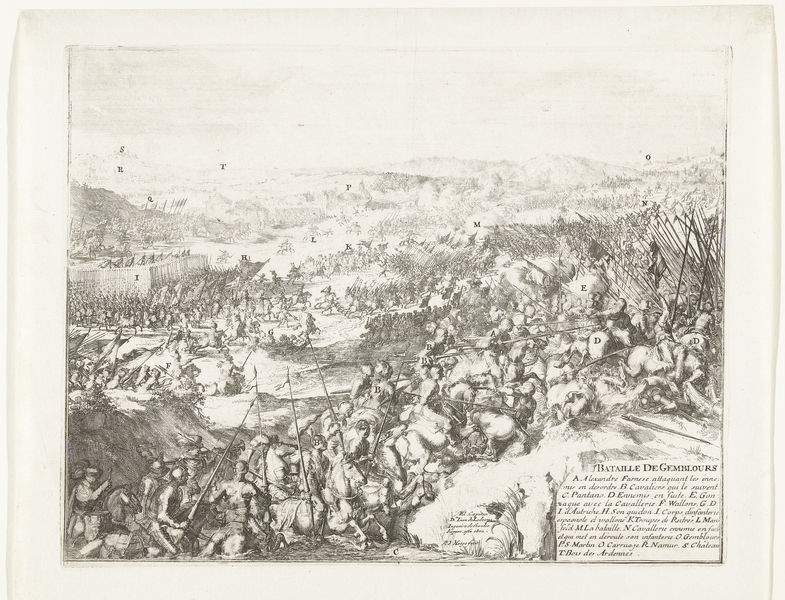
Titel: Slag bij Gemblours
Künstler: Romeyn de Hooghe
Standort: Amsterdam
Institution: Rijksmuseum
Schlagwörter: fight, men, military, people, soldiers, sword, swords, white, black, france, old, wall, picture, print, brown, woodcut, smoke, clouds, fighting, horses, man, sky, hill, hills, landscape, mountain, mountains, horizon, armor, knight, spain, drawing, black and white, realism, army, sketch, battle, birds, french, dead, letters, flag, flags, human, arms, fort, medieval, war, horse, ships, greyscale, hilly, humans, lances, spears, description, text, pain, guns, key, blood, spear, barricade, area, knights, real, fortress, fortification, lance, weapons, alphabet, thick, march, charge, cavalry, hourses, battlefield, armies, enemy, pikemen, aries, labels, bataille, gemblours, battaile de gemblours, battaile, pikement, polearms, reali, batille, gemmlurs, s[ears, bataille de gemblours, formations, degemmlours